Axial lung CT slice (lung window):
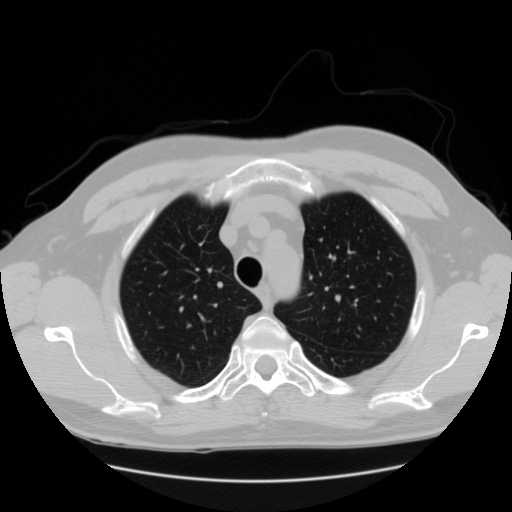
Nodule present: no